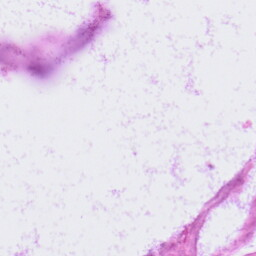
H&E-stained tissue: LymphNode